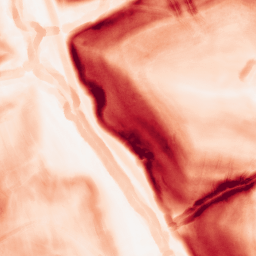
Category: morphological
Decomposition family: morphological_gradient
Decomposition parameters: size: 5
shape: disk
Upsampling method: lanczos
Upsampling parameters: scale: 8
Upsampling scale: 8